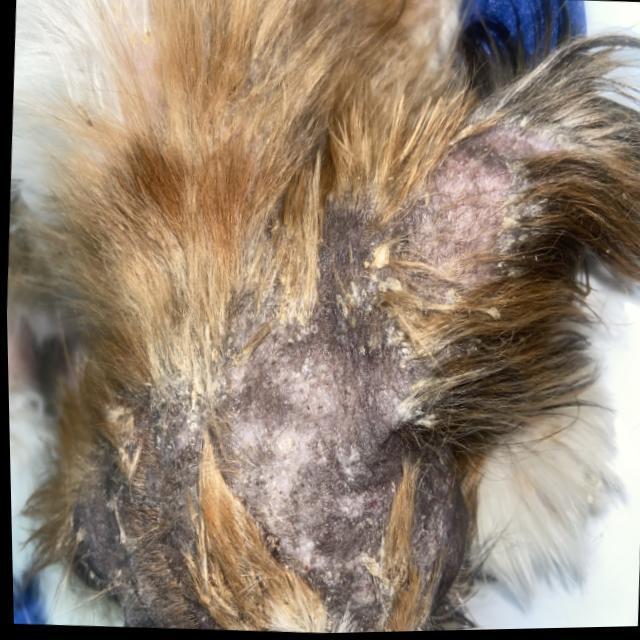
Canine demodicosis (Demodex mange) — caused by Demodex canis mites. Presents with alopecia, follicular papules, pustules, and comedones. Often localized on face and forelimbs.